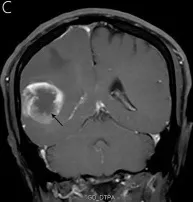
Significant heterogeneous enhancement is observed with evident edema after gadolinium administration (A-C).
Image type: radiology (mri)